Brain MRI, t2w sequence, axial 2D slice.
Patient: age 37, sex M, weight 90 kg, height 1.9 m
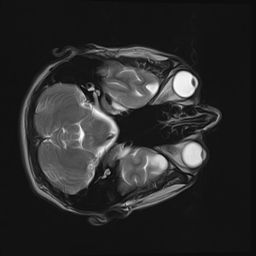